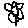
Label: flower